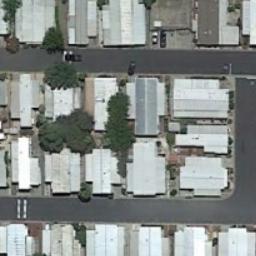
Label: mobile_home_park